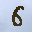
Label: 6